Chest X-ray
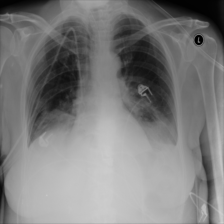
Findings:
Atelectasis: positive
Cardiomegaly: negative
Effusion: positive
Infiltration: negative
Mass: negative
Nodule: negative
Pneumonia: negative
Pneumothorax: negative
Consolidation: negative
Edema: negative
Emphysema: negative
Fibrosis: negative
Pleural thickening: negative
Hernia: negative